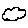
Label: cloud